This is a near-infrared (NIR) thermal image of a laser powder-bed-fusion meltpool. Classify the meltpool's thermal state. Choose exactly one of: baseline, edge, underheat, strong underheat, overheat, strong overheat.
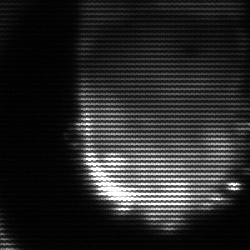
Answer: baseline